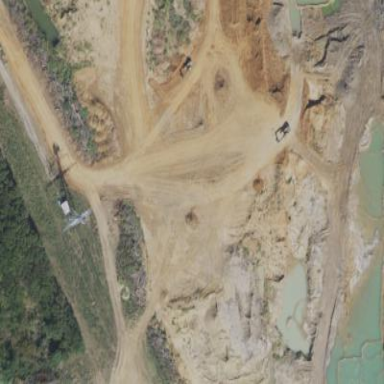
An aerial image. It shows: Quarry area.